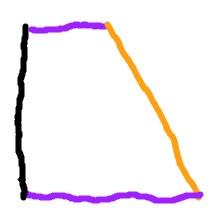
Shape: trapezoid